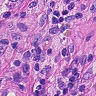
Metastatic tissue present: no